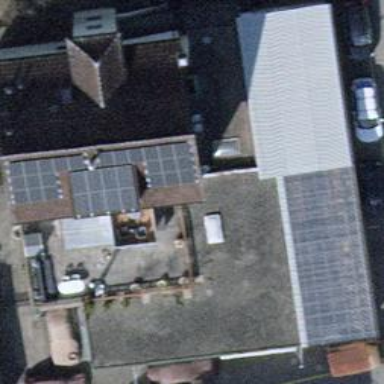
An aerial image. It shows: Car repair shop located in building.